Question: For example, if I draw this circle

is clearly imprecise and ugly. Is there any way to adjust the of the draw?
edit:
I can summarize to:
'''
self.da = wx.Panel(self, -1, size=(-1, 800))
self.da.Bind(wx.EVT_PAINT, self.paint)
self._buffer = wx.EmptyBitmap(500,500) # creating empty buffer
dc = wx.MemoryDC(self._buffer) # to handle the buffer
dc.SetBackground( wx.Brush("White") ) # setting background
dc.DrawCircle(50,40,100) #drawing circle
def paint(self, evt):
dc = wx.BufferedPaintDC(self.da, self._buffer) #on paint event draw this
'''
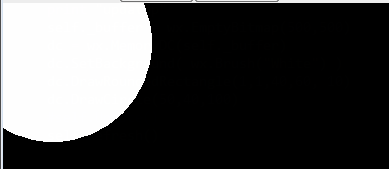
Answer: You can use wx.GCDC because it support drawing
Try this:
'''
buffer = wx.EmptyBitmap(500,500) # creating empty buffer
dc = wx.MemoryDC(buffer) # to handle the buffer
dc = wx.GCDC(dc)
dc.SetBackground( wx.Brush("White") ) # setting background
dc.DrawCircle(50,40,100) #drawing circle
dc.DrawCircle(200,200,100) #drawing circle
'''